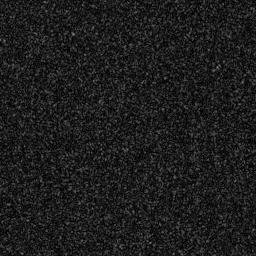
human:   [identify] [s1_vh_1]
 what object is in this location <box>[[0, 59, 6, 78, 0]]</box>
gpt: <ref>1 medium ship at the left</ref>

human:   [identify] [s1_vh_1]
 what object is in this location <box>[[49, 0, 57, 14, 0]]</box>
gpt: <ref>1 medium ship at the top</ref>